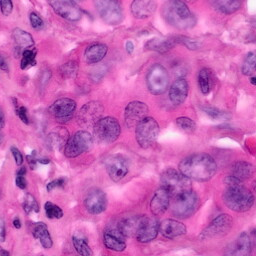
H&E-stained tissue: Pancreatic